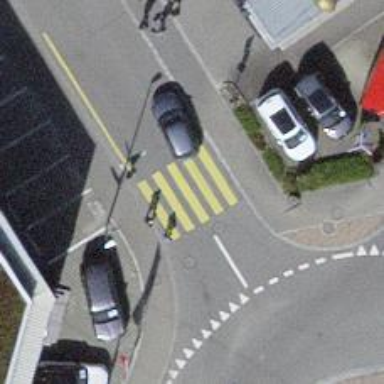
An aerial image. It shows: Marked road crossing.